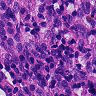
Metastatic tissue present: yes